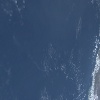
Label: water